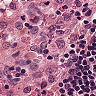
Metastatic tissue present: no